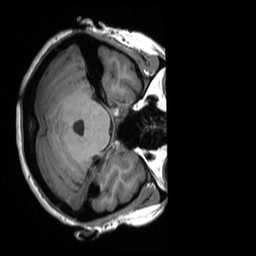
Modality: T1w
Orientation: axial
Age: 46
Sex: female
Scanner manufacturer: siemens
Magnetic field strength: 3 T
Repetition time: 1.9 s
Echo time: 0.00226 s